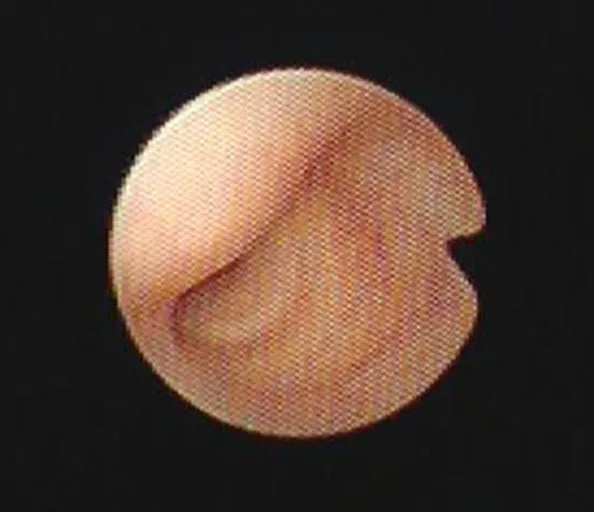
Bronchoscopy shows a smooth mass, causing stenosis of the trachea.
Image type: endoscopy (airway_endoscopy)